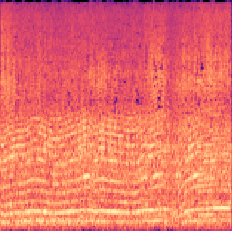
Sound class: Chainsaw